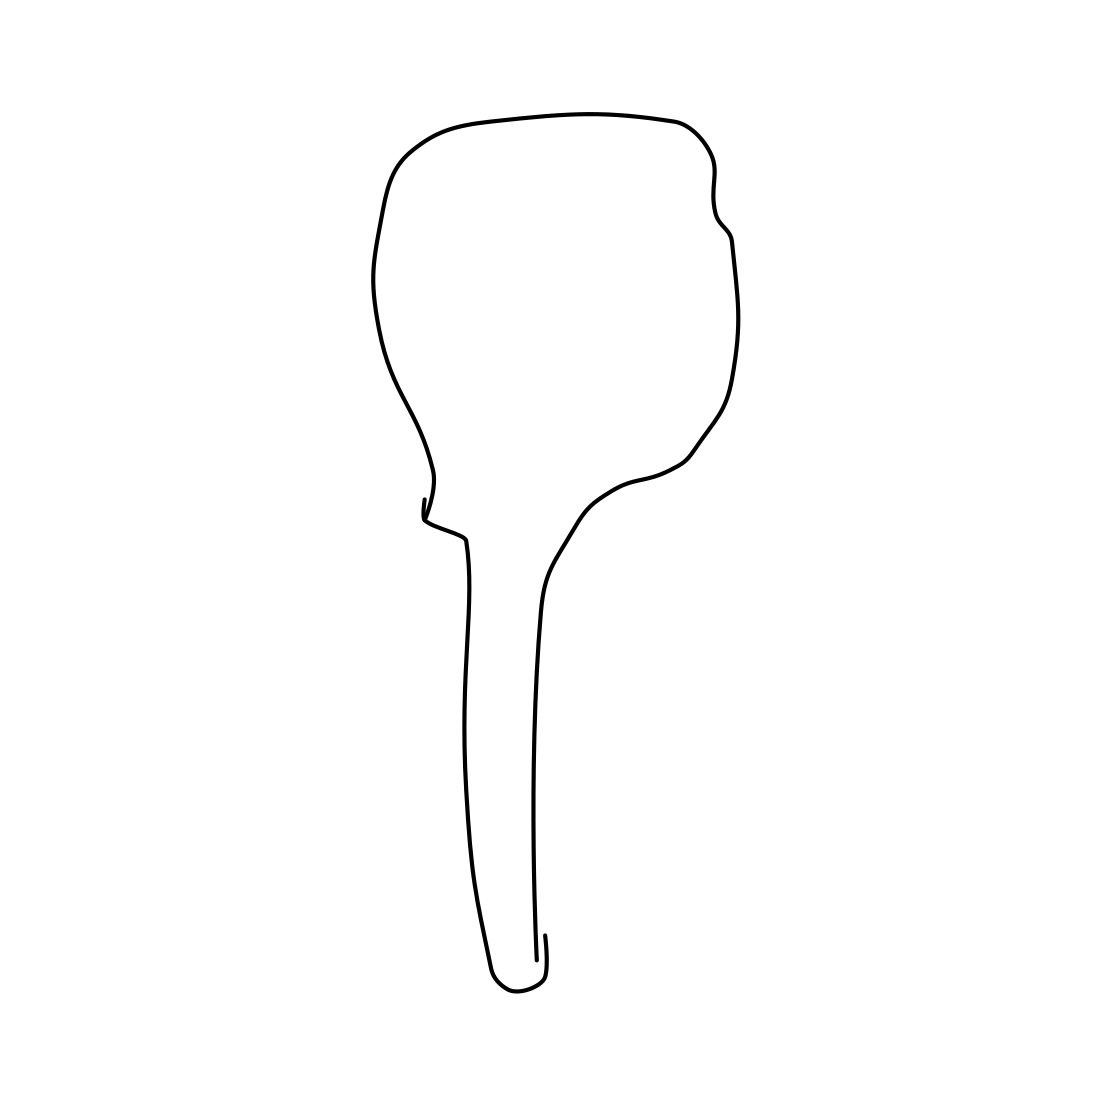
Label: bottle opener